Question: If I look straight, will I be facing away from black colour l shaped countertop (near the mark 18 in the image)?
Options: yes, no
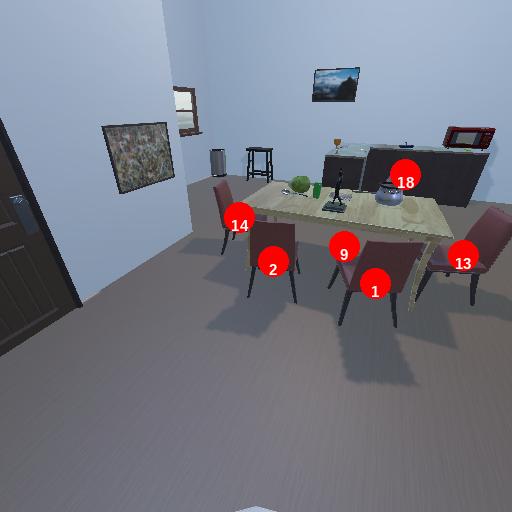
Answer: yes